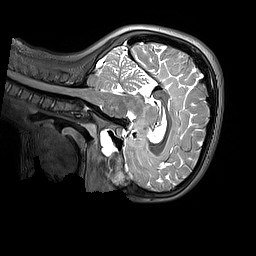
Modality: T2w
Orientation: sagittal
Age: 11
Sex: female
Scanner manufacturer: siemens
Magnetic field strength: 3 T
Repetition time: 3.2 s
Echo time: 0.408 s